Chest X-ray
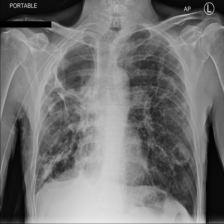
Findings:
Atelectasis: negative
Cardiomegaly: negative
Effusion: negative
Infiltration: negative
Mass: negative
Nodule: negative
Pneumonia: negative
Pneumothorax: negative
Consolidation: negative
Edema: negative
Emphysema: negative
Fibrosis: negative
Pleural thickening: negative
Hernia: negative